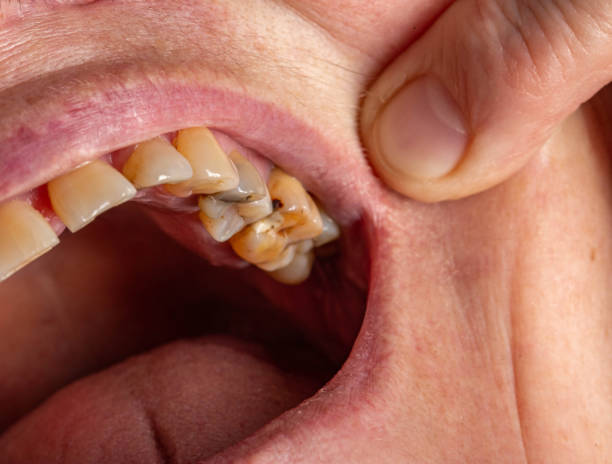
Condition: Caries